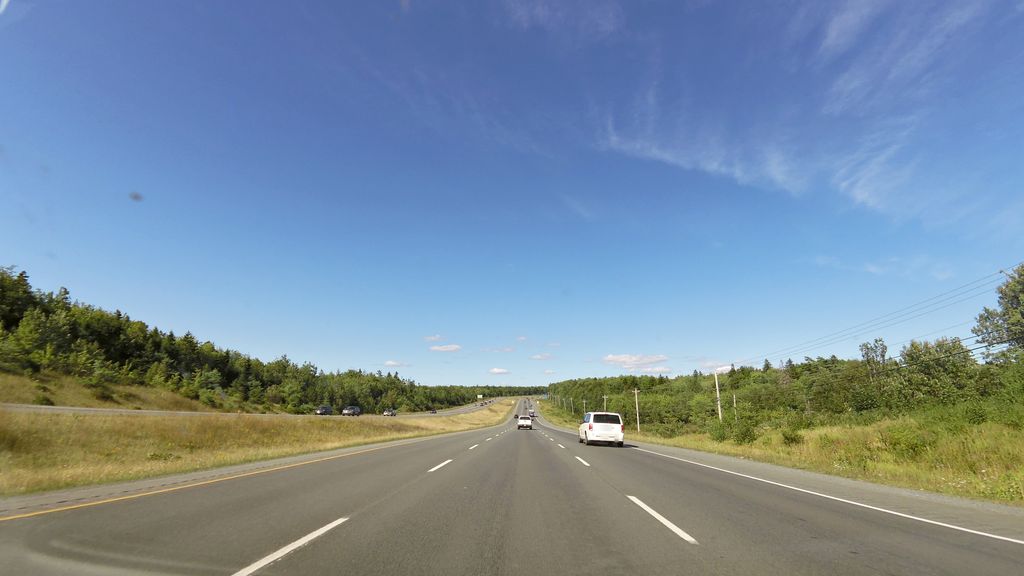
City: halifax